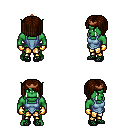
a pixel art fantasy rpg character, male body template, orc, green skin, blue vest, gold greaves, brown pageboy hairstyle, bronze tiara, gold gloves, ghillies, four views (front, back, left, right), 2x2 character sprite sheet, small pixel art, hard edges, no anti-aliasing